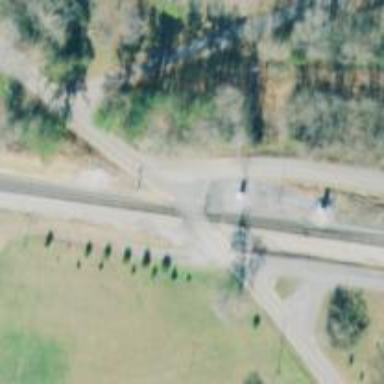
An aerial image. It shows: Level crossing with lights on the railway.